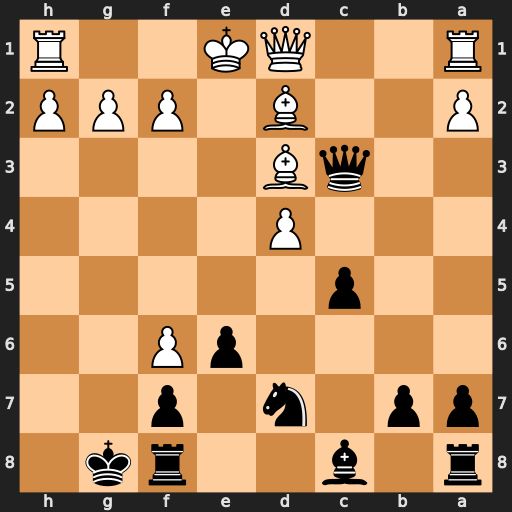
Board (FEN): r1b2rk1/pp1n1p2/4pP2/2p5/3P4/2qB4/P2B1PPP/R2QK2R
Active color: b
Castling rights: KQ
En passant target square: -
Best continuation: Qxd3 Qg4+ Qg6 Qxg6+ fxg6